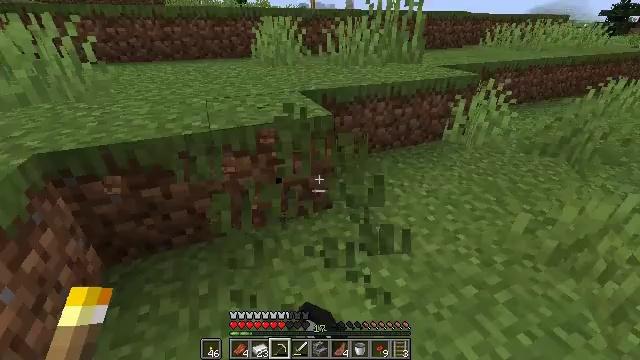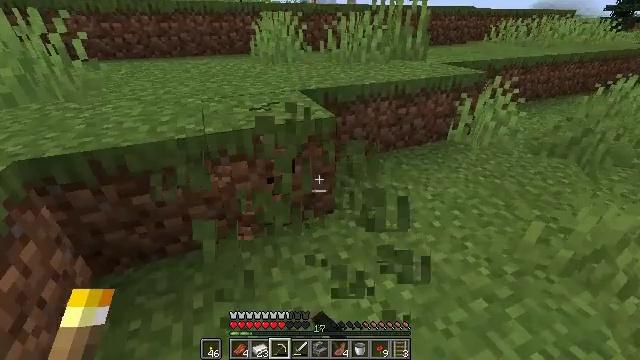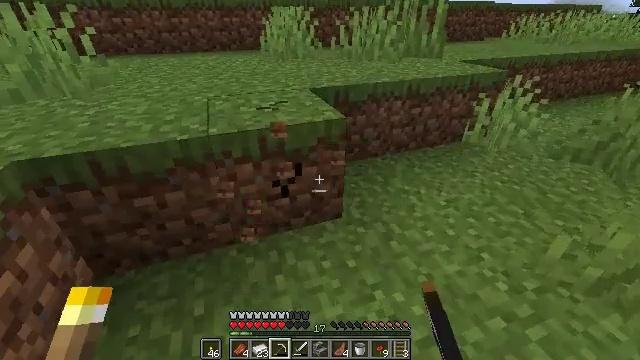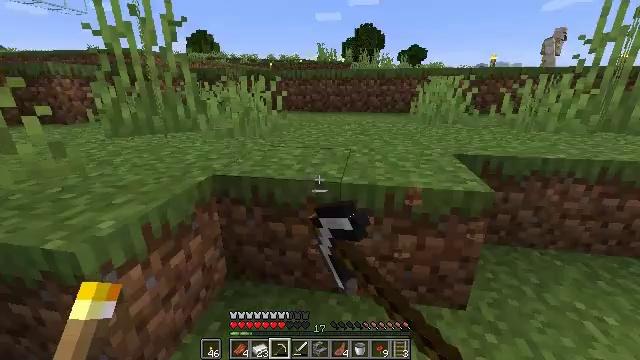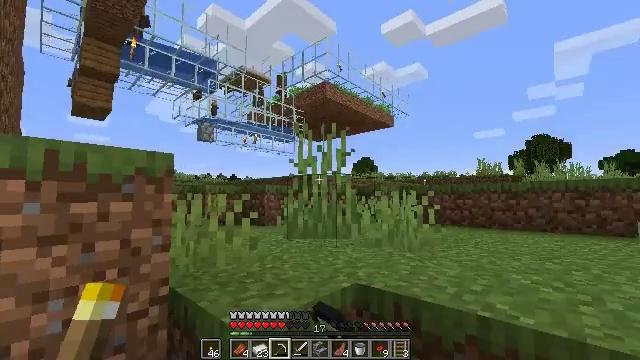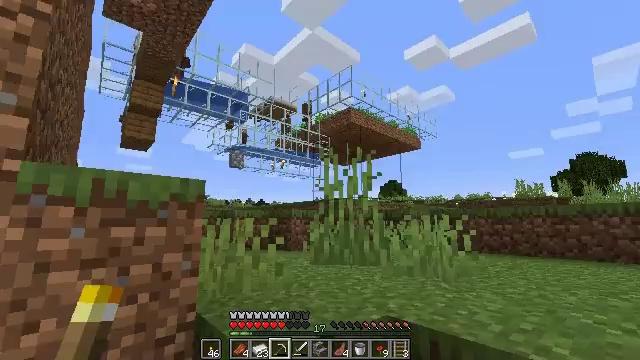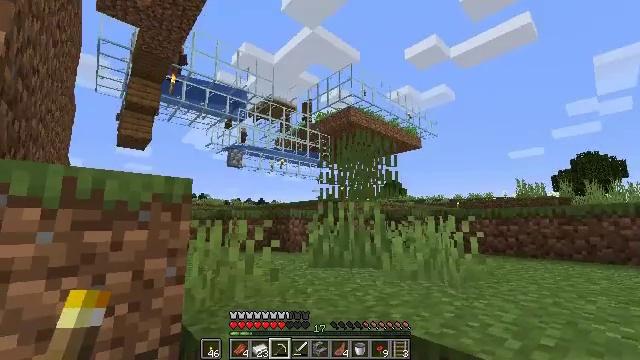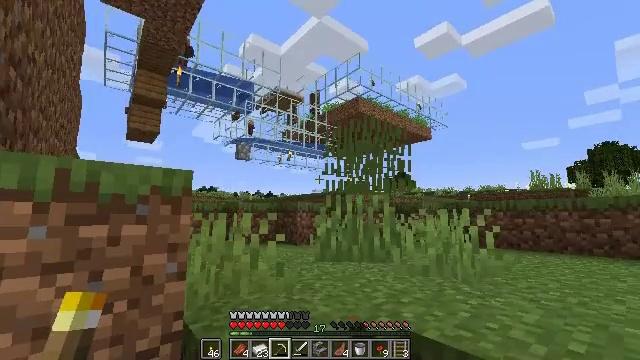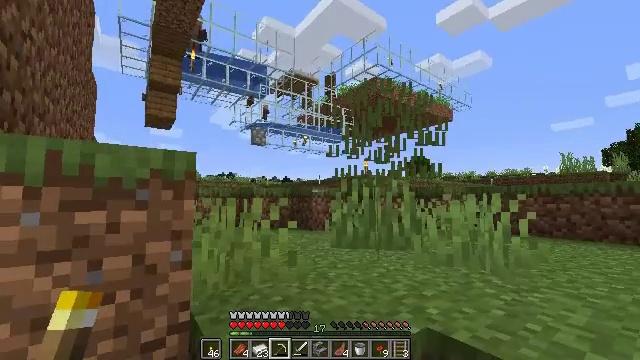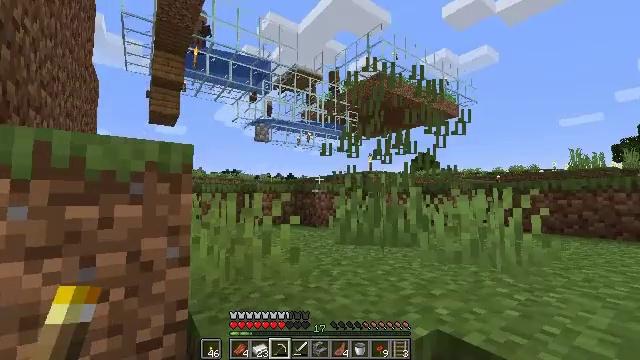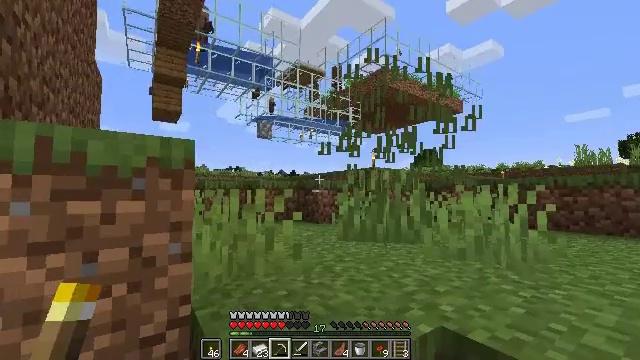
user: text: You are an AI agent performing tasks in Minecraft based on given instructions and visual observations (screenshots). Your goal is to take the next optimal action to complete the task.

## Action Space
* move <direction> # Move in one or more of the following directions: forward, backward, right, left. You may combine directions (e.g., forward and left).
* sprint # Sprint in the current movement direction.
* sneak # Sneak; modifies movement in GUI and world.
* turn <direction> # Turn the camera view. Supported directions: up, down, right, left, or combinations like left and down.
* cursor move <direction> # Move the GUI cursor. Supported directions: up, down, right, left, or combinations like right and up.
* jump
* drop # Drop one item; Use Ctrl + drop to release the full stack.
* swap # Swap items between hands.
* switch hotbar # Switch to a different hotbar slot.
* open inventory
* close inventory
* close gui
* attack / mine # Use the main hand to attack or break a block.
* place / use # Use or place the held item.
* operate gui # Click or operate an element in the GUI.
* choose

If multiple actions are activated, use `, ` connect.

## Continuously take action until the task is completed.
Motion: motion action
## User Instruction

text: Gather tall grass by hitting it.
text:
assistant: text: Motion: attack / mine
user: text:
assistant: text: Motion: turn left, attack / mine
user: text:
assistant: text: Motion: turn left and up, attack / mine
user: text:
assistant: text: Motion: turn left and up
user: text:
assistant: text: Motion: move forward, turn left and up
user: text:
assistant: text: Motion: move forward, attack / mine
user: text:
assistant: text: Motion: move forward, turn left and down, attack / mine
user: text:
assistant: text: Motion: turn left and down, attack / mine
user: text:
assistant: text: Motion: attack / mine
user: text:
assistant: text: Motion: no_op
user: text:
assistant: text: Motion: attack / mine